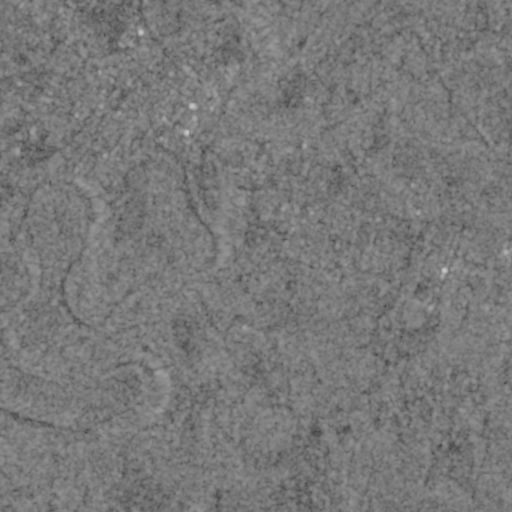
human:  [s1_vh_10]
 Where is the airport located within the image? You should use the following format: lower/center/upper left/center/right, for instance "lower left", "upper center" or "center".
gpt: The airport is located in the lower center of the image.
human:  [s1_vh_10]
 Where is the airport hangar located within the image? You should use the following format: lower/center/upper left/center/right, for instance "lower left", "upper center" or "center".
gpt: The airport hangar is located in the lower center of the image.
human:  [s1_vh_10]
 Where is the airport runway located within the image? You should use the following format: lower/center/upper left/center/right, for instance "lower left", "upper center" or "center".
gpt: The airport runway is located in the lower center of the image.
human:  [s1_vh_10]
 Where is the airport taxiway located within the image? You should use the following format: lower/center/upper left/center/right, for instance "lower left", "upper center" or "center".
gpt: The airport taxiway is located in the lower center of the image.
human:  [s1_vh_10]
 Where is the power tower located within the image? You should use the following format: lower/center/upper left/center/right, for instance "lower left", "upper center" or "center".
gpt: The power tower is located in the upper right of the image.
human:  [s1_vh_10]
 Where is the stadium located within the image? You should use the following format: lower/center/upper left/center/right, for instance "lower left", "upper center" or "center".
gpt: The stadium is located in the upper left of the image.
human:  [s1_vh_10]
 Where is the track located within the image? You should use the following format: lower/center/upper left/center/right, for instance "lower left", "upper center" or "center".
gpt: The track is located in the upper left of the image.
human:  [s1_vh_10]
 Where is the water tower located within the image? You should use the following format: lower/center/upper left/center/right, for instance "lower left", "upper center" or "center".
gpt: The water tower is located in the upper left of the image.
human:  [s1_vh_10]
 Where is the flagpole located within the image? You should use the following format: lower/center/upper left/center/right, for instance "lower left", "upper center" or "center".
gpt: The flagpole is located in the upper left of the image.
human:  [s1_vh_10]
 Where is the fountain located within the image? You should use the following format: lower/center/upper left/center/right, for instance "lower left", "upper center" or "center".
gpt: The fountain is located in the upper center of the image.
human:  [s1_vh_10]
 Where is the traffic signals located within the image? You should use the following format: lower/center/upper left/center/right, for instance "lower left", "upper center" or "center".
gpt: The traffic signals is located in the upper left of the image.
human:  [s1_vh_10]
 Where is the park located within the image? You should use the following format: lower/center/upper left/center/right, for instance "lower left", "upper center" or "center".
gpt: There is no park in the image.

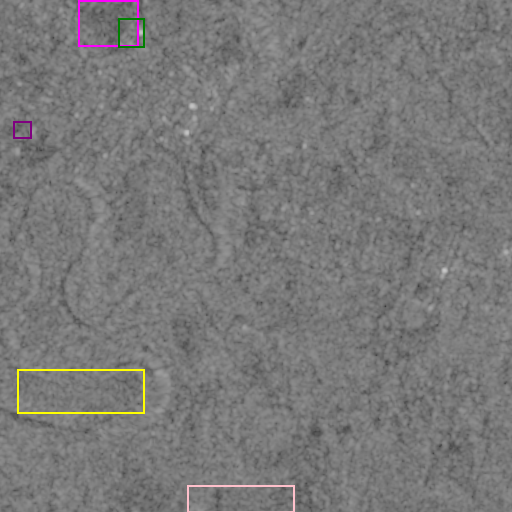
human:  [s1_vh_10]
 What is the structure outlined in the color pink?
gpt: The structure outlined in pink is an airport.
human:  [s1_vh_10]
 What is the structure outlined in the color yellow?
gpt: The structure outlined in yellow is a crop field.
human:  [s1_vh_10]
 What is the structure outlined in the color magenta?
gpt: The structure outlined in magenta is a park.
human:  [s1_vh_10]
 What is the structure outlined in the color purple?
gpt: The structure outlined in purple is a stadium.
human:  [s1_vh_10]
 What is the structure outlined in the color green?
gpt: The structure outlined in green is a building.
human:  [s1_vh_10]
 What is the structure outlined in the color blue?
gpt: There is no blue outline.